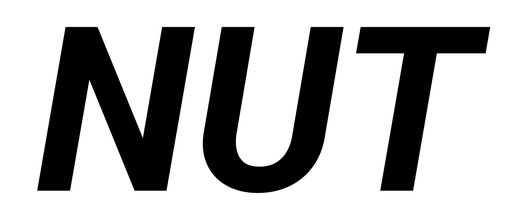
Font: Roboto-Italic_Bold_Italic